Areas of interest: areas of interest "Library"
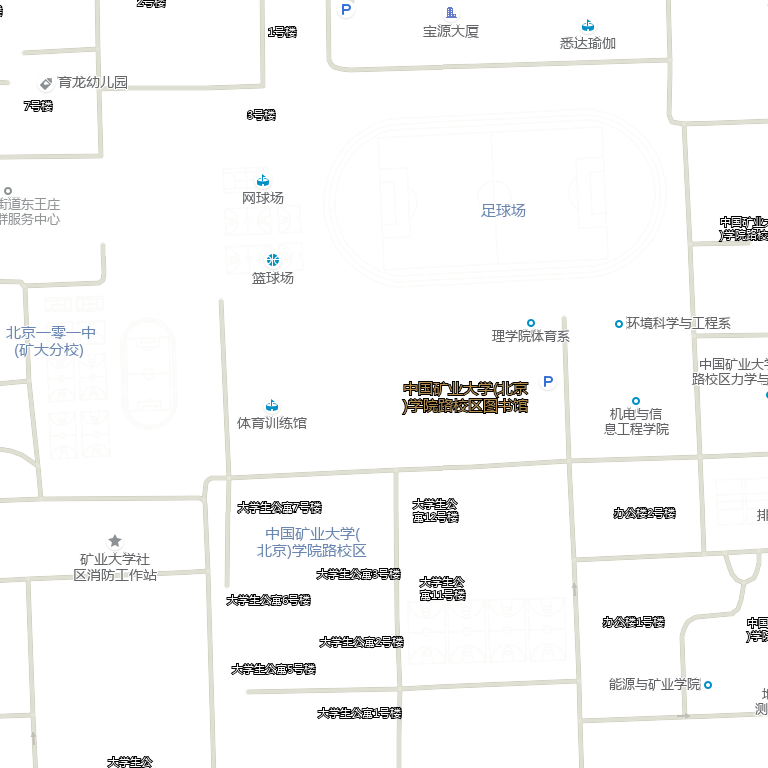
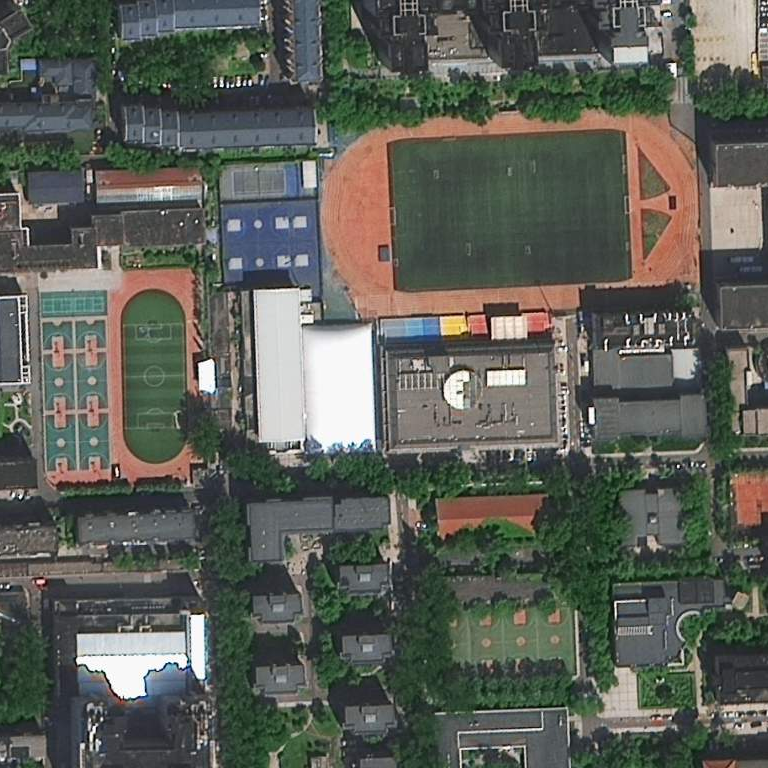